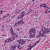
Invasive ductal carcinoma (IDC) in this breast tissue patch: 1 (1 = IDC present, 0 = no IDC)